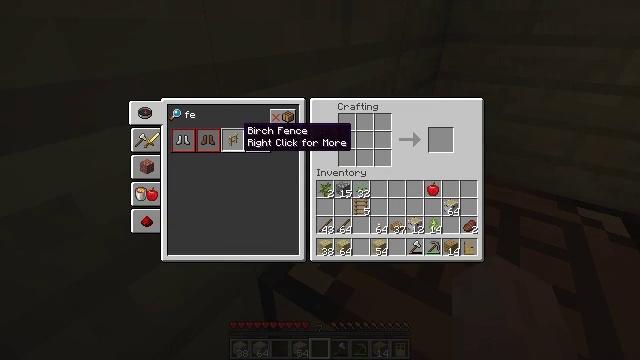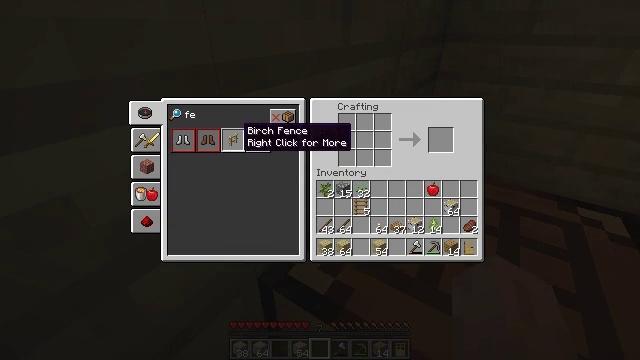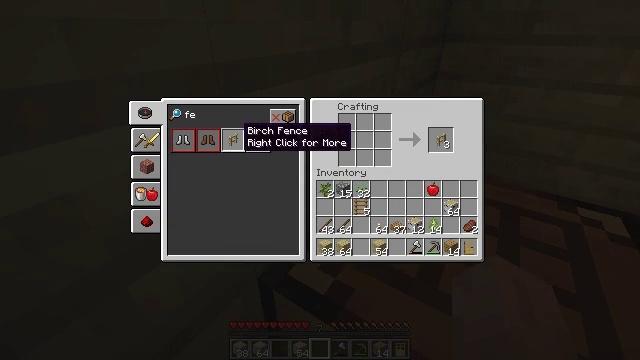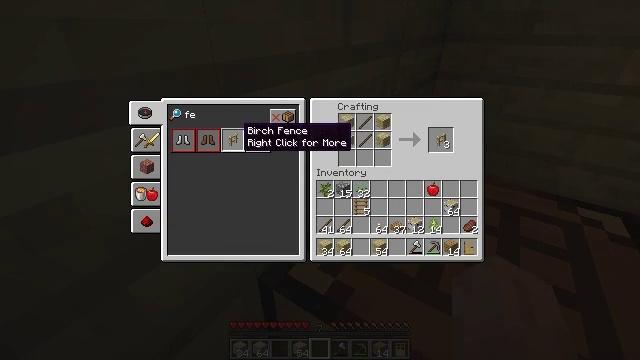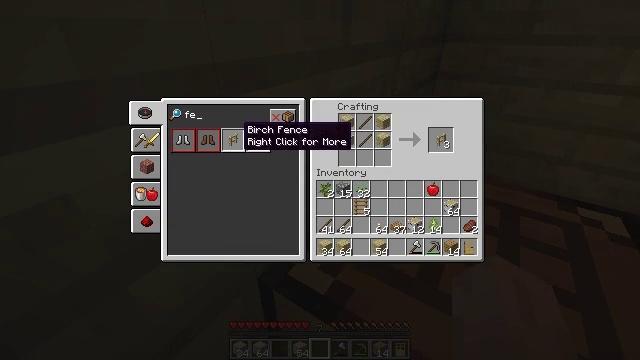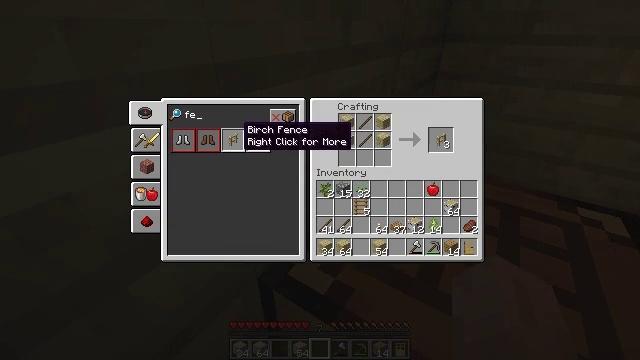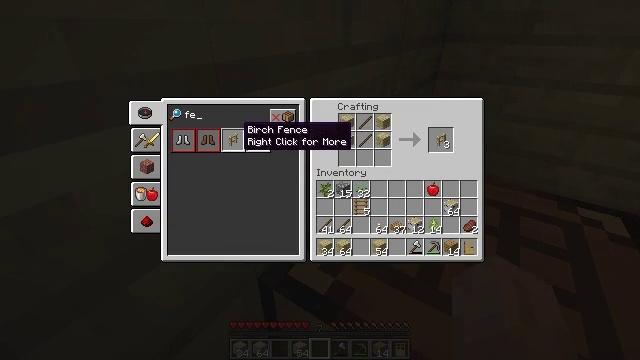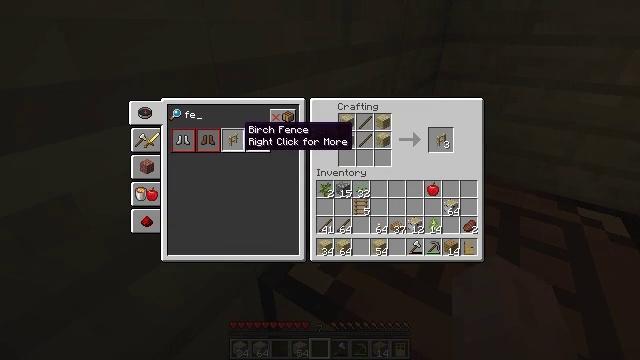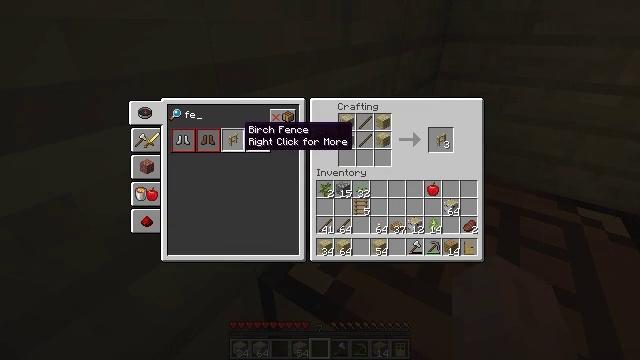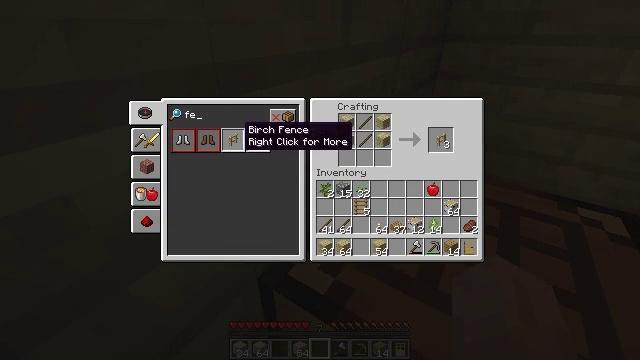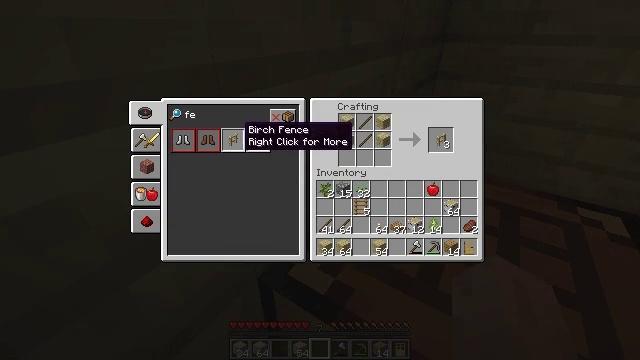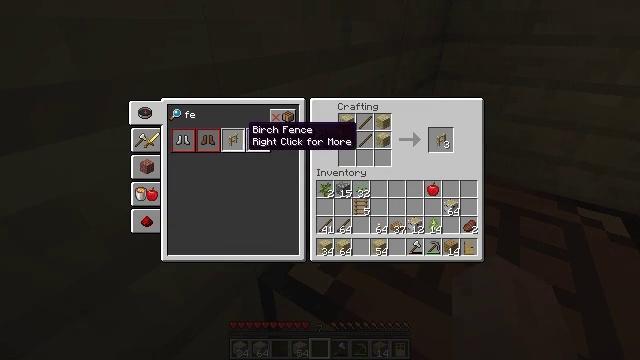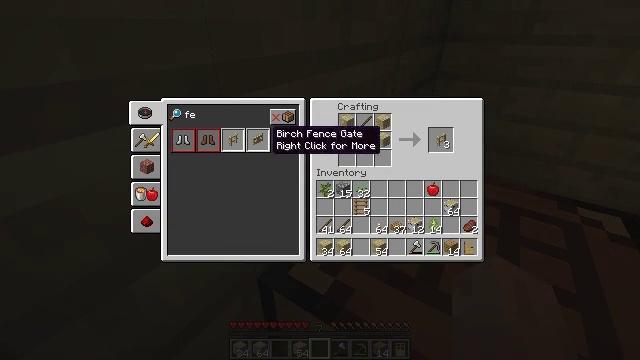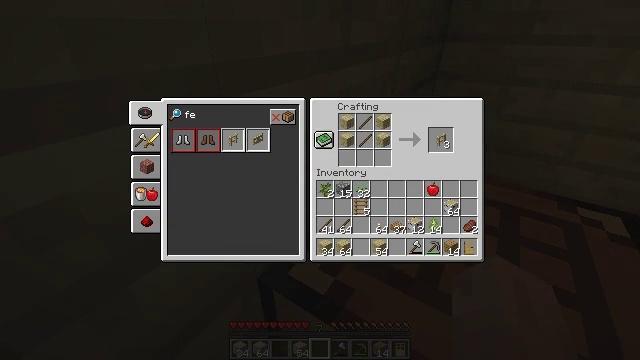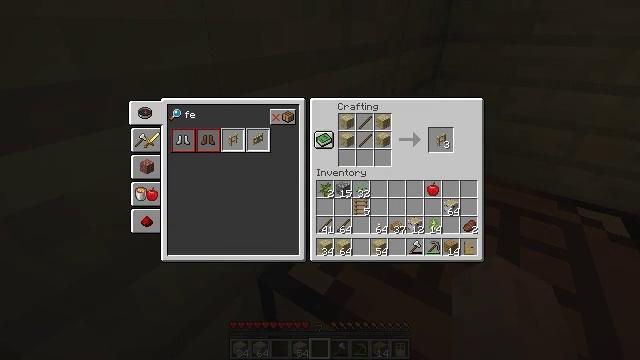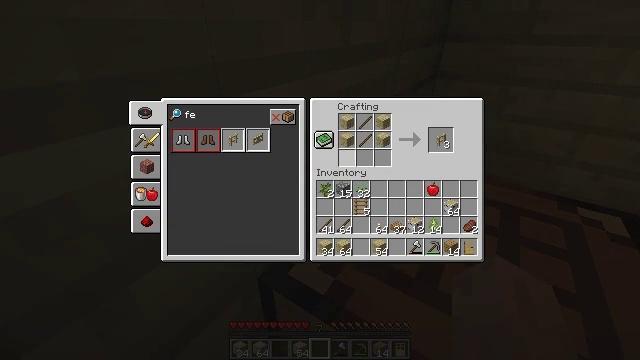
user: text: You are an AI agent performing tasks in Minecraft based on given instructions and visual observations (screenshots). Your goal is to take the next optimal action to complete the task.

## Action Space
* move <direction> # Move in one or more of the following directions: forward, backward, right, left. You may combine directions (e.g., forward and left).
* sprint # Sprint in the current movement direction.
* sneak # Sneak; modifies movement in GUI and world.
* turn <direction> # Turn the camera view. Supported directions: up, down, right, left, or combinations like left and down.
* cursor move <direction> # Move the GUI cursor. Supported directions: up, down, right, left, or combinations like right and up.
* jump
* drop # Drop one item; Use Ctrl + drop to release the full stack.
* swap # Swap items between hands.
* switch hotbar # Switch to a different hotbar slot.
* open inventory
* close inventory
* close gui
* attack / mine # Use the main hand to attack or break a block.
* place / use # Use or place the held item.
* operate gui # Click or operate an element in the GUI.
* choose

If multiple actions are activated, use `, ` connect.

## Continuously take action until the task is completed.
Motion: motion action
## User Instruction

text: To obtain a birch fence, use birch planks and sticks on the crafting table.
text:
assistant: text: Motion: no_op
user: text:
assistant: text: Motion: no_op
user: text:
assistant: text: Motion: no_op
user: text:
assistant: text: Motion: no_op
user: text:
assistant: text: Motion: no_op
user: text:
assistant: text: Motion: no_op
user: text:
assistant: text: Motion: no_op
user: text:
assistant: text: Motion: no_op
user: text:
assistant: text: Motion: no_op
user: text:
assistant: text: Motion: no_op
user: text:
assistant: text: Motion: no_op
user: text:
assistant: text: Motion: cursor move right
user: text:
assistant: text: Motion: cursor move right
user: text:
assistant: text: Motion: cursor move right
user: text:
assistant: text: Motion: cursor move right
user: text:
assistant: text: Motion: no_op
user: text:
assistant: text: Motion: no_op
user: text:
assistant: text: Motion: no_op
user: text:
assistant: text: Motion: no_op
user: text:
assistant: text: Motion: no_op
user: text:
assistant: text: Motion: no_op
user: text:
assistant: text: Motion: no_op
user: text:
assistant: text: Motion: cursor move right and down
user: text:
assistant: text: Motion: no_op
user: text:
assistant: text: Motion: cursor move down
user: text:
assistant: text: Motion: cursor move down
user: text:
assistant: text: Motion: cursor move down
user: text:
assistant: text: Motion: cursor move down
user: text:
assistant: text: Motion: no_op
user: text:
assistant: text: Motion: no_op